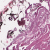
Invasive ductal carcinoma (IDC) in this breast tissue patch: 0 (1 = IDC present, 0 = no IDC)